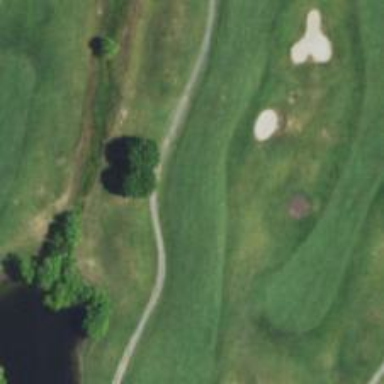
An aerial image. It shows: Golf hole.